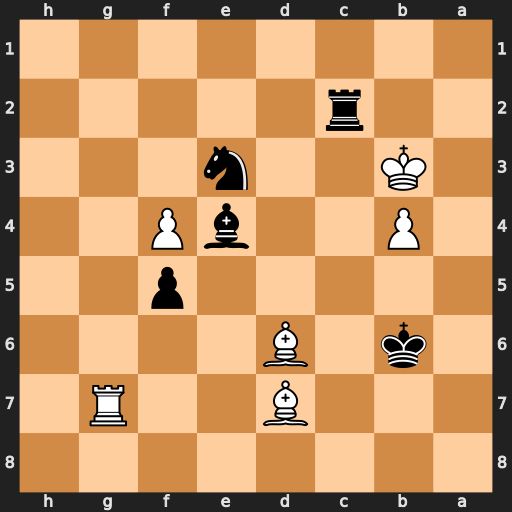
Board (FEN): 8/3B2R1/1k1B4/5p2/1P2bP2/1K2n3/2r5/8
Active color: b
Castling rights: -
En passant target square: -
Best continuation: Bd5+ Ka4 Ra2#